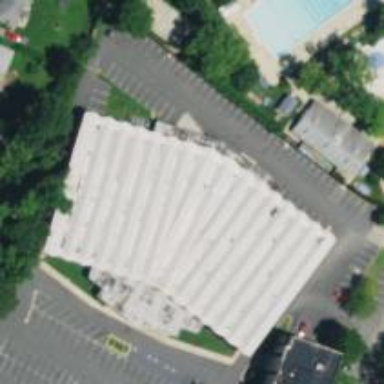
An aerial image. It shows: Commercial building with bowling alley on the leisure land.